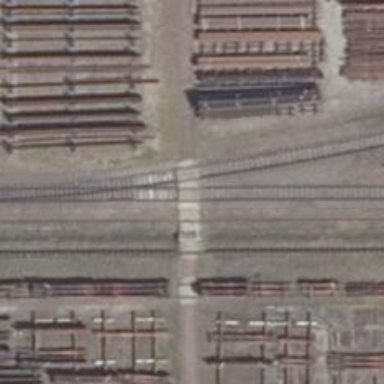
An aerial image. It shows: Crossing for the railway.